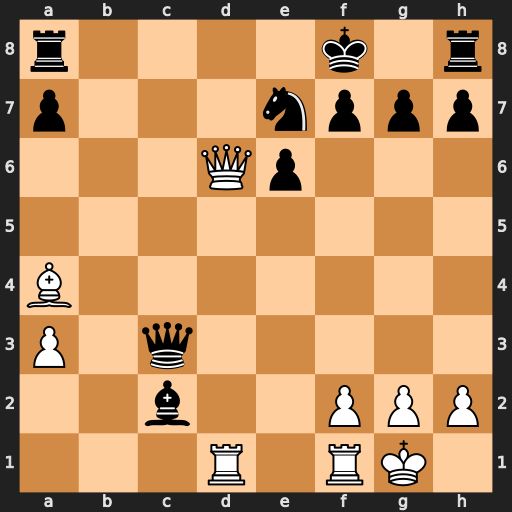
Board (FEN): r4k1r/p3nppp/3Qp3/8/B7/P1q5/2b2PPP/3R1RK1
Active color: w
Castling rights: -
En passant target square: -
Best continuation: Qd8+ Rxd8 Rxd8#